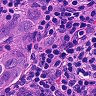
Metastatic tissue present: yes